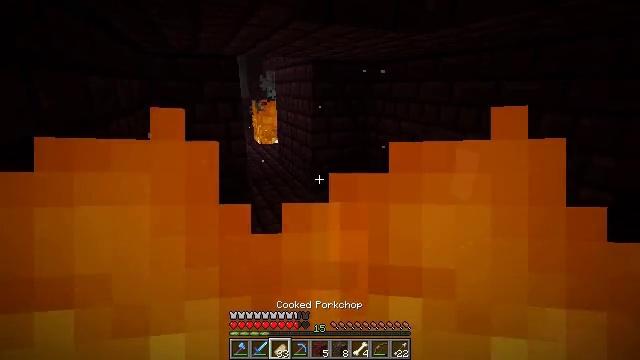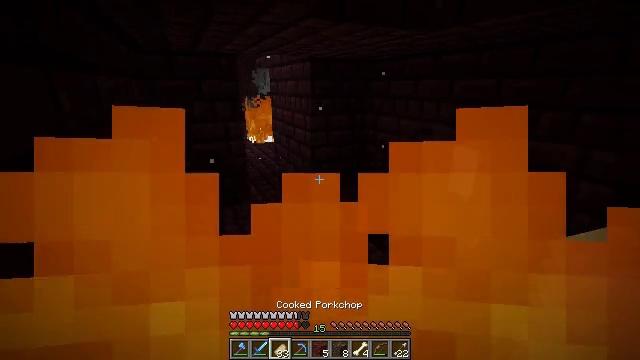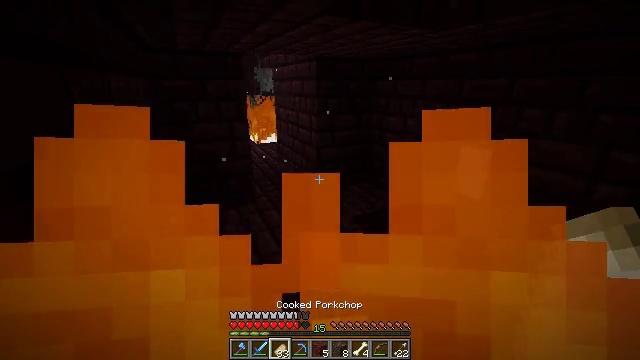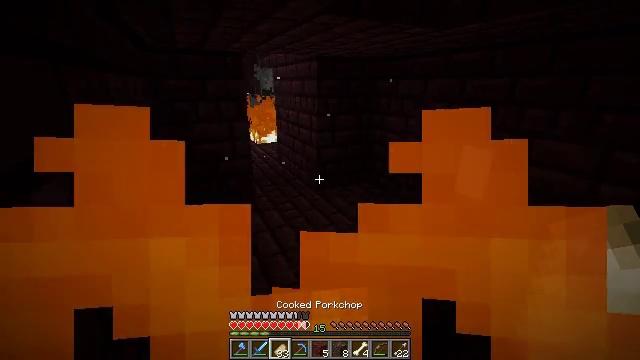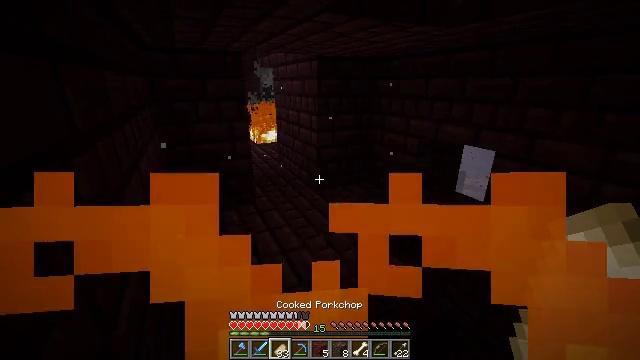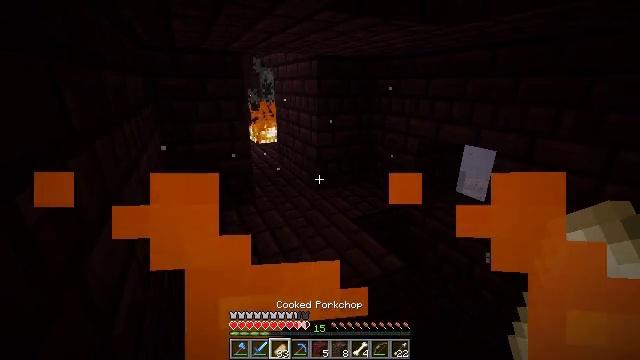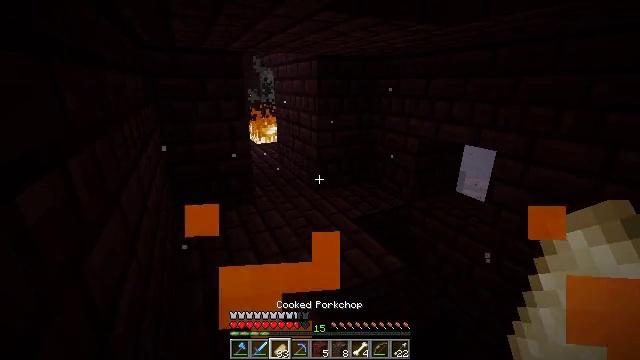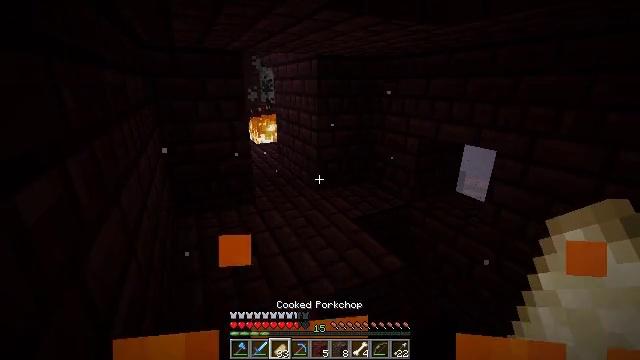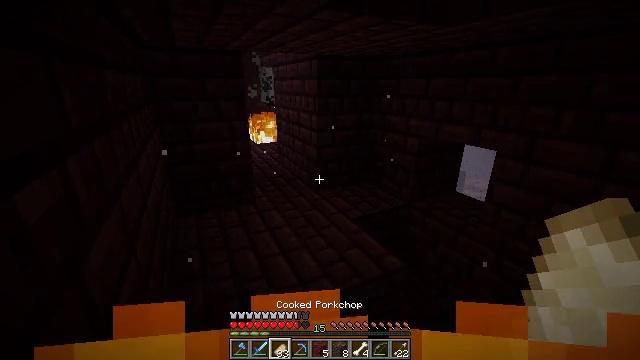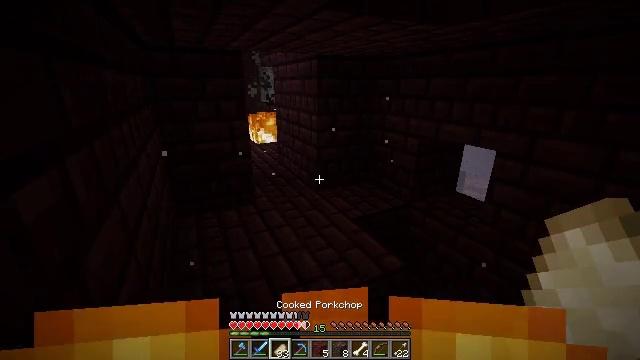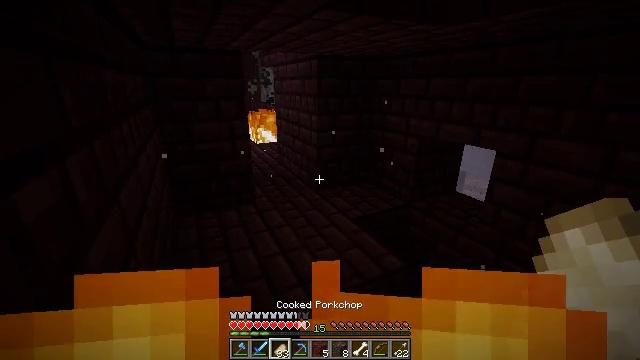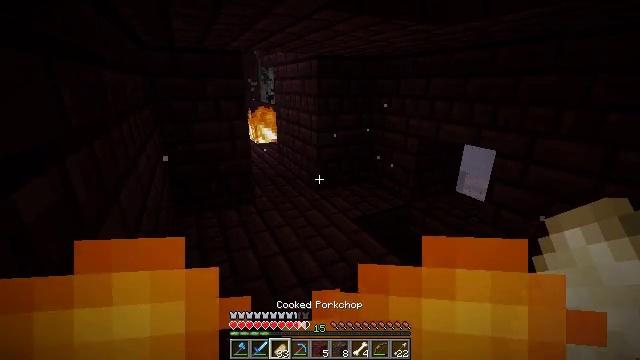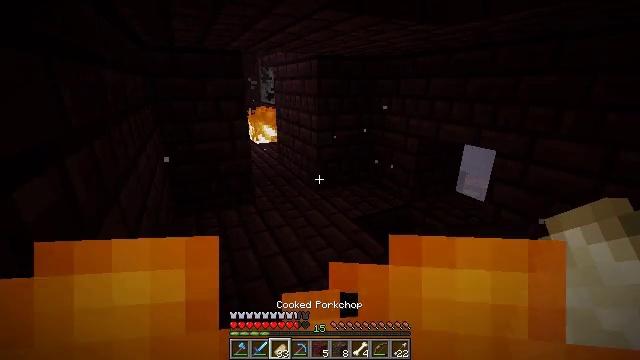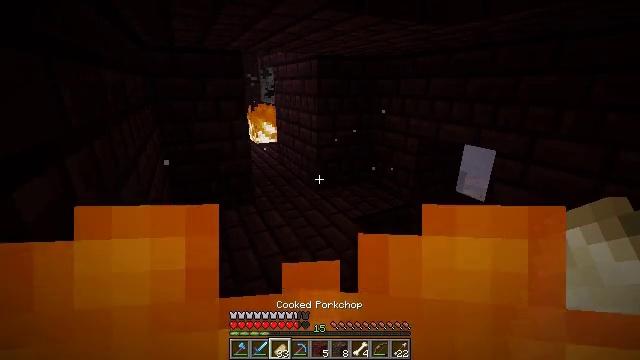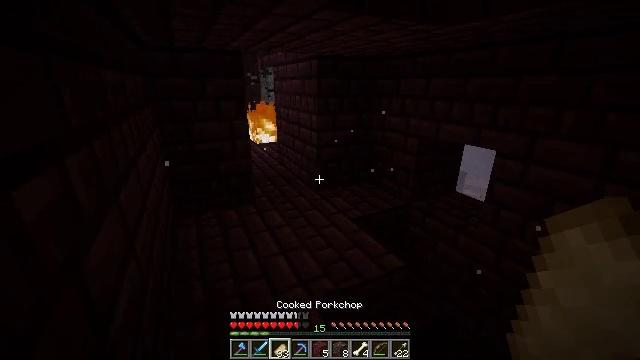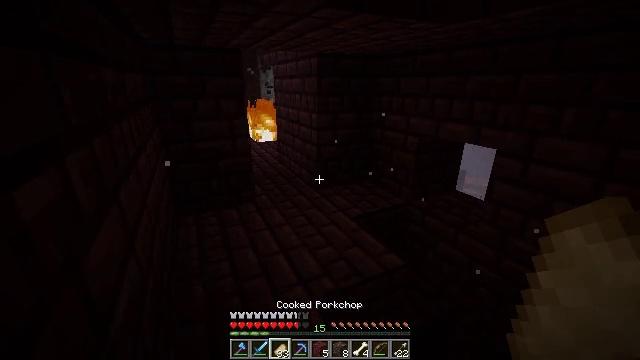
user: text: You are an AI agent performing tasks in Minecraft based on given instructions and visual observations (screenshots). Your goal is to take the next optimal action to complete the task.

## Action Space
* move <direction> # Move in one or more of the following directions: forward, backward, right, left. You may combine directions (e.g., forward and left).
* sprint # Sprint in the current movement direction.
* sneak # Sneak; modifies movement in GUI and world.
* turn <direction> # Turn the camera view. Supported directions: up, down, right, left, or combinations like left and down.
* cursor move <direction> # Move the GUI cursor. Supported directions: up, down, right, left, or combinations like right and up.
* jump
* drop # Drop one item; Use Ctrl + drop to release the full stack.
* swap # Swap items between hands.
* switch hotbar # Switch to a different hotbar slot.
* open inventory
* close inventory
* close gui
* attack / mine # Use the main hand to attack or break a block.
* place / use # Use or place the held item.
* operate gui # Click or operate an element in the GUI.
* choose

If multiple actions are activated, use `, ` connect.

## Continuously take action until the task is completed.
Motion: motion action
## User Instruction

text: Break the fire block.
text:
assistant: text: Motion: move left, turn right
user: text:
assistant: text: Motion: no_op
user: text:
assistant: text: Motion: use / place
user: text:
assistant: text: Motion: use / place
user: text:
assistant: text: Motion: use / place
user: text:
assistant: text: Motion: use / place
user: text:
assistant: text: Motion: use / place
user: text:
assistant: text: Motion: use / place
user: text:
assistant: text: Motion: use / place
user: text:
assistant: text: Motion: use / place
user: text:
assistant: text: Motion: use / place
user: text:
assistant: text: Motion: use / place
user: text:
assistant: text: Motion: use / place
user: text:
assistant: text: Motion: use / place
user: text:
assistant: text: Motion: use / place
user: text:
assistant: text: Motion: use / place
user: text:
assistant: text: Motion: use / place
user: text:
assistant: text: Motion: use / place
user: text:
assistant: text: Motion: use / place
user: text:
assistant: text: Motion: turn left, use / place
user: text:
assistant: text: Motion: use / place
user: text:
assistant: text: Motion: use / place
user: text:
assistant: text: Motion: use / place
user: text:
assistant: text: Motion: use / place
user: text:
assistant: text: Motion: use / place
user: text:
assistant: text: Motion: use / place
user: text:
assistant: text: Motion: use / place
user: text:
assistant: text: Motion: use / place
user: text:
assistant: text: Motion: no_op
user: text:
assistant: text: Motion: move forward